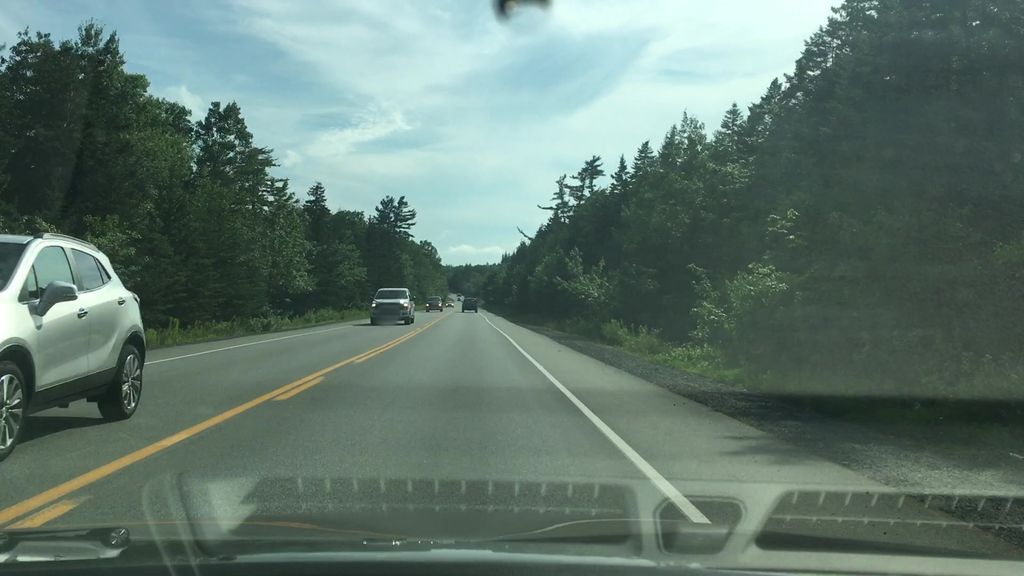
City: halifax